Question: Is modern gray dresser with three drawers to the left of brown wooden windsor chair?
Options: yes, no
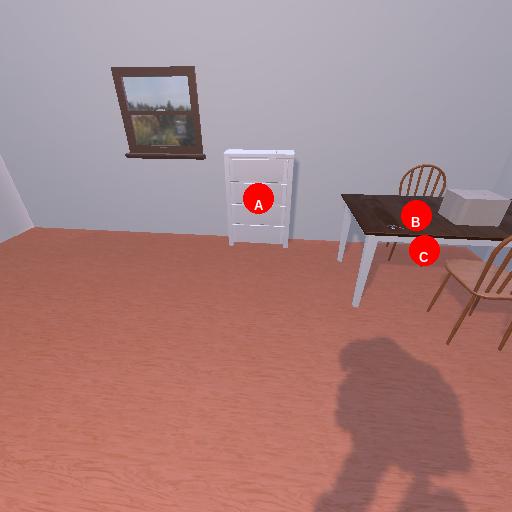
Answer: yes